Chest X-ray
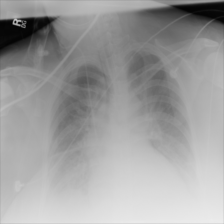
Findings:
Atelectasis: negative
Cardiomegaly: negative
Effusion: positive
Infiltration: negative
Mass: negative
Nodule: negative
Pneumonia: negative
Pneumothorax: negative
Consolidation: positive
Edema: negative
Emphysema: negative
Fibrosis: negative
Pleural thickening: negative
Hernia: negative